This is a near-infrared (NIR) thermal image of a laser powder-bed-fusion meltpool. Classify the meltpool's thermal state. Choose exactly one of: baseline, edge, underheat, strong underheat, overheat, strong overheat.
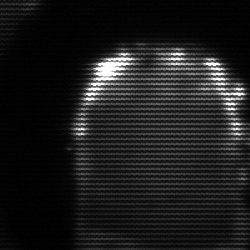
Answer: baseline